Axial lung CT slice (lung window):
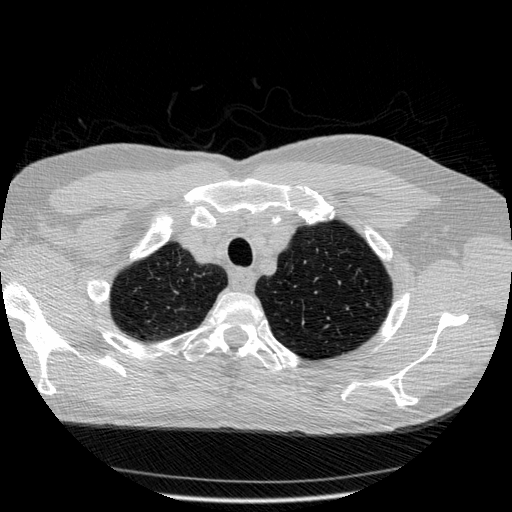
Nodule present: no